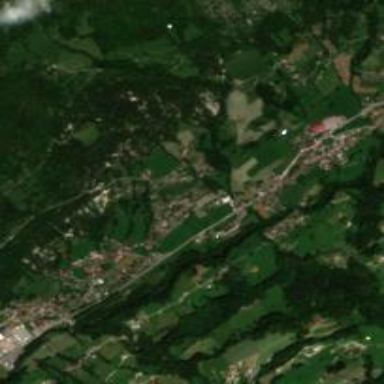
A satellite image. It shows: Small hamlet.